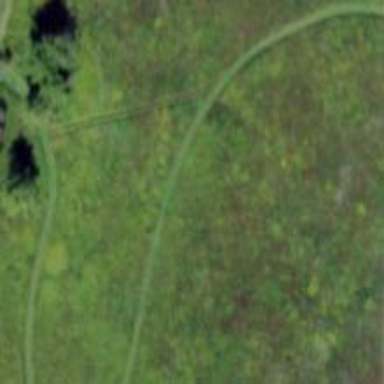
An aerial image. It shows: Hiking footway in natural setting.